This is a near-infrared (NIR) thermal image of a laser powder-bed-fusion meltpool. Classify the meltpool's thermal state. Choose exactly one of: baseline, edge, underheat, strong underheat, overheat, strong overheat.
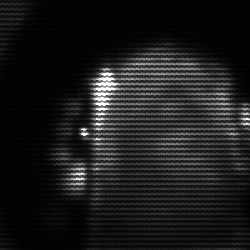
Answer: baseline